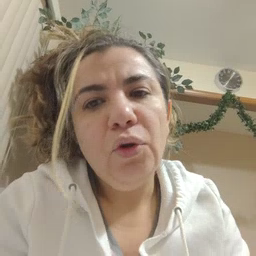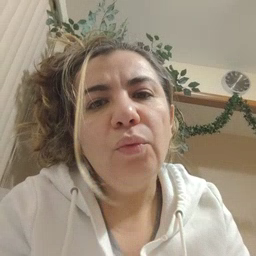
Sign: old